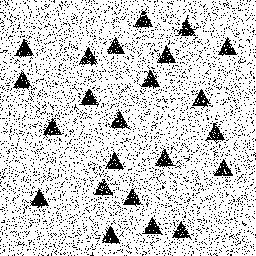
Squares: 0
Triangles: 23
Stars: 0
Total shapes: 23